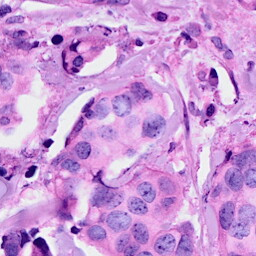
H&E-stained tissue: Breast